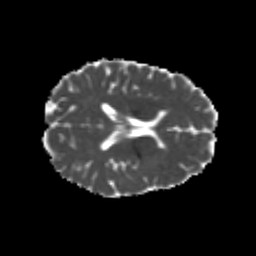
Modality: MD
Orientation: axial
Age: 24
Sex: female
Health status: healthy
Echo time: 0.074 s